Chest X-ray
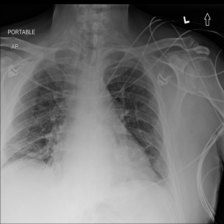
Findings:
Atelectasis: positive
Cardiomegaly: negative
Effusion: negative
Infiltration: negative
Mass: negative
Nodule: negative
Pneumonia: negative
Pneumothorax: negative
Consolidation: negative
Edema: negative
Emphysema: negative
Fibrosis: negative
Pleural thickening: negative
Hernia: negative